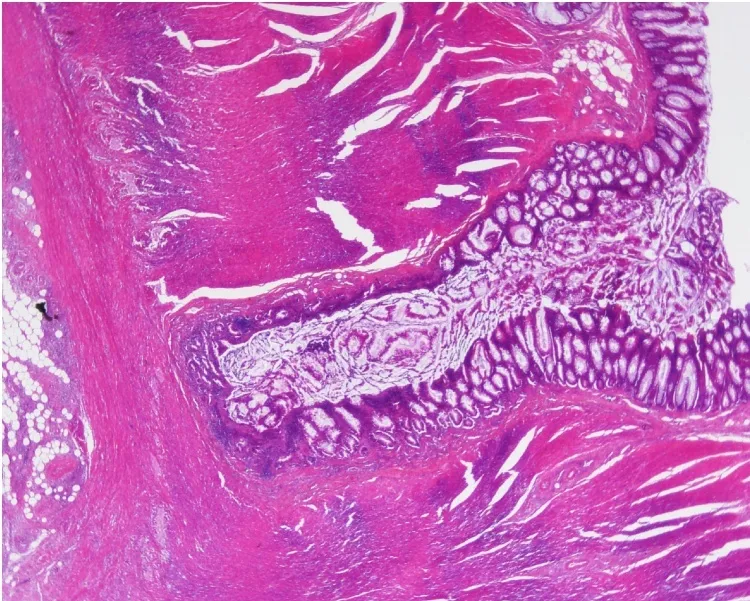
The histological examination of the resected specimen showed diverticulitis with perforation in diverticulosis of the descending colon.
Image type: pathology (h&e)